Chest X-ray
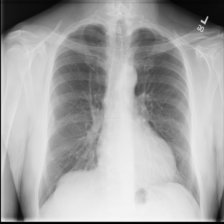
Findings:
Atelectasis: negative
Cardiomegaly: negative
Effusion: positive
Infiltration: negative
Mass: negative
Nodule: negative
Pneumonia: negative
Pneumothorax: negative
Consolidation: negative
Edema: negative
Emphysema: negative
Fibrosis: negative
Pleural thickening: negative
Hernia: negative